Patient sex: M
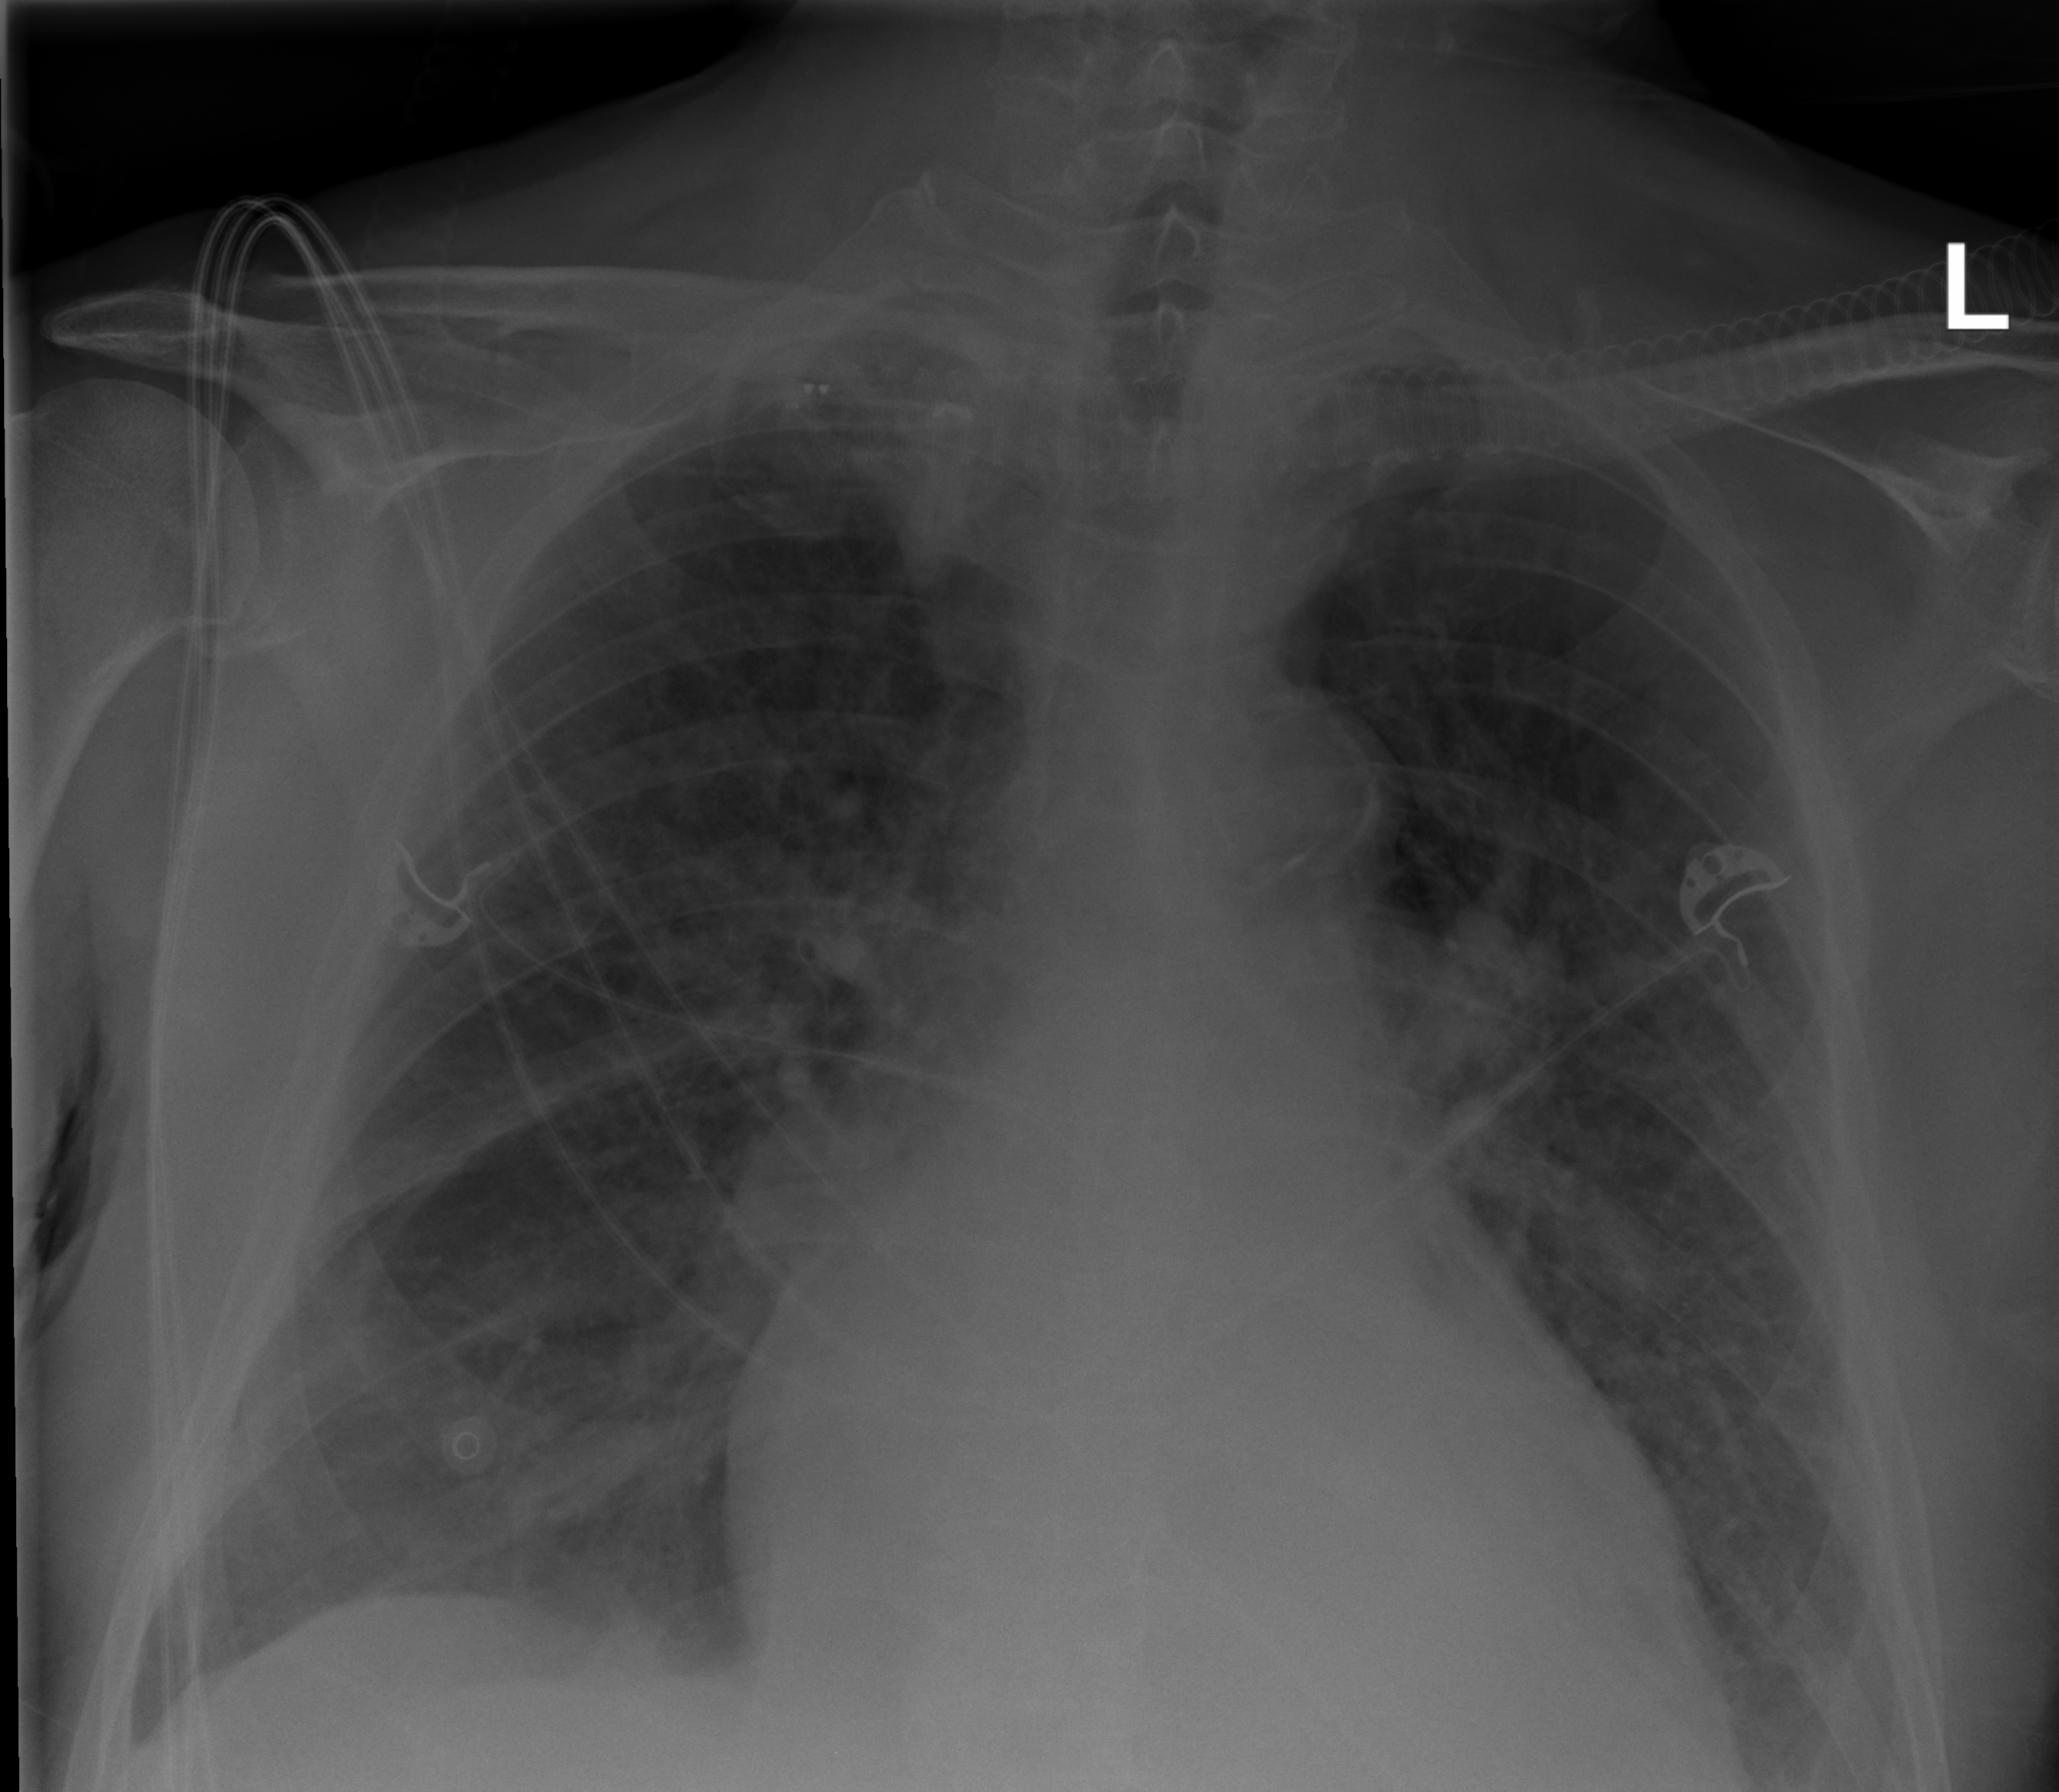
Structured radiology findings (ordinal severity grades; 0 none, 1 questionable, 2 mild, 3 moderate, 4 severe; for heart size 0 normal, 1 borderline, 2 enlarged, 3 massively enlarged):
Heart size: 2
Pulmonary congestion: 3
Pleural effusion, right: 0
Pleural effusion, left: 0
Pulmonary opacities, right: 1
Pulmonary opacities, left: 1
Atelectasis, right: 2
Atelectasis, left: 2